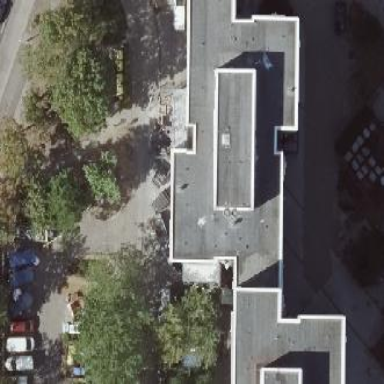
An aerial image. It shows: Apartment building with flat roof.